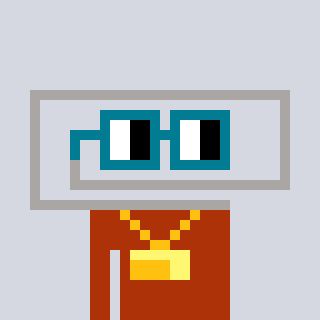
a pixel art character with square dark green glasses, a paperclip-shaped head and a hotbrown-colored body on a cool background